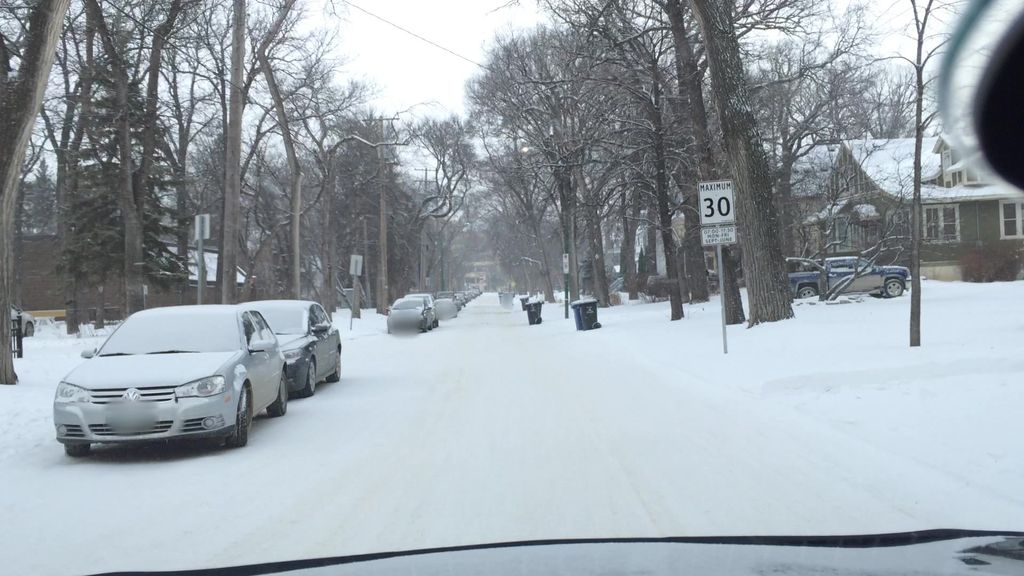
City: winnipeg